Question: I'm looking at the interfaces on the new ASP.NET Identity classes and the database it creates using Entity Framework Code First. I'm using the Visual Studio 2013 RC.
At first glance the database schema looks reasonably normal:

And for some crazy reason 'AspNetUserSecrets.Id' is a PK that looks like it could point to more than one record in the 'AspNetUsers' table. Does this mean multiple 'AspNetUsers' will have to share the same password?
When I look at the Looking at the interfaces you're forced to implement, these are all strings...
'''
public class User : IUser
{
public string Id { get; set; }
public string UserName { get; set; }
}
public class UserSecret : IUserSecret
{
public string UserName { get; set; }
public string Secret { get; set; }
}
public class UserRole : IUserRole
{
public string UserId { get; set; }
public string RoleId { get; set; }
}
public class UserClaim : IUserClaim
{
public string UserId { get; set; }
public string ClaimType { get; set; }
public string ClaimValue { get; set; }
}
public class UserManagement : IUserManagement
{
public string UserId { get; set; }
public bool DisableSignIn { get; set; }
public DateTime LastSignInTimeUtc { get; set; }
}
public class Tokens : IToken
{
public string Id { get; set; }
public string Value { get; set; }
public DateTime ValidUntilUtc { get; set; }
}
public class UserLogin : IUserLogin
{
public string UserId { get; set; }
public string LoginProvider { get; set; }
public string ProviderKey { get; set; }
}
public class Role : IRole
{
public string Id { get; set; }
public string Name { get; set; }
}
'''
So I'm coming to terms with the fact that I may have to implement this using strings for PK and FK relationships.
<URL>
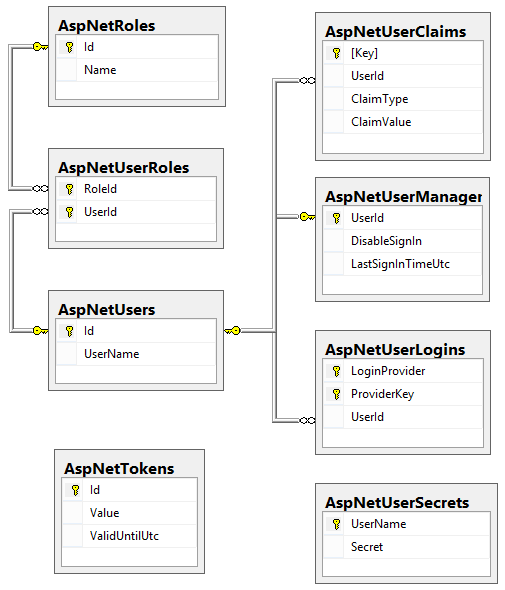
Answer: The intent was to allow both arbitrary id types (i.e. 'int', 'guid', 'string'), but also avoid having serialization/casting issues for the id property.
So you can define your keys however you like and just implement the interface method
'''
public class MyUser : IUser {
public int Id { get; set; }
string IUser.Id { get { return Id.ToString(); } }
}
'''